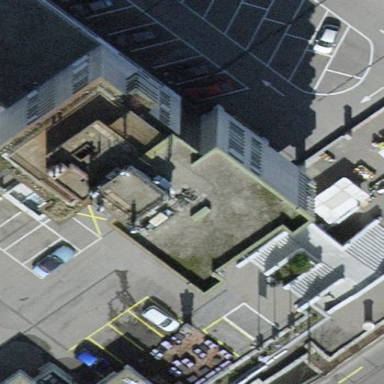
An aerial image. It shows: The image shows part of apartment building.